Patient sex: M
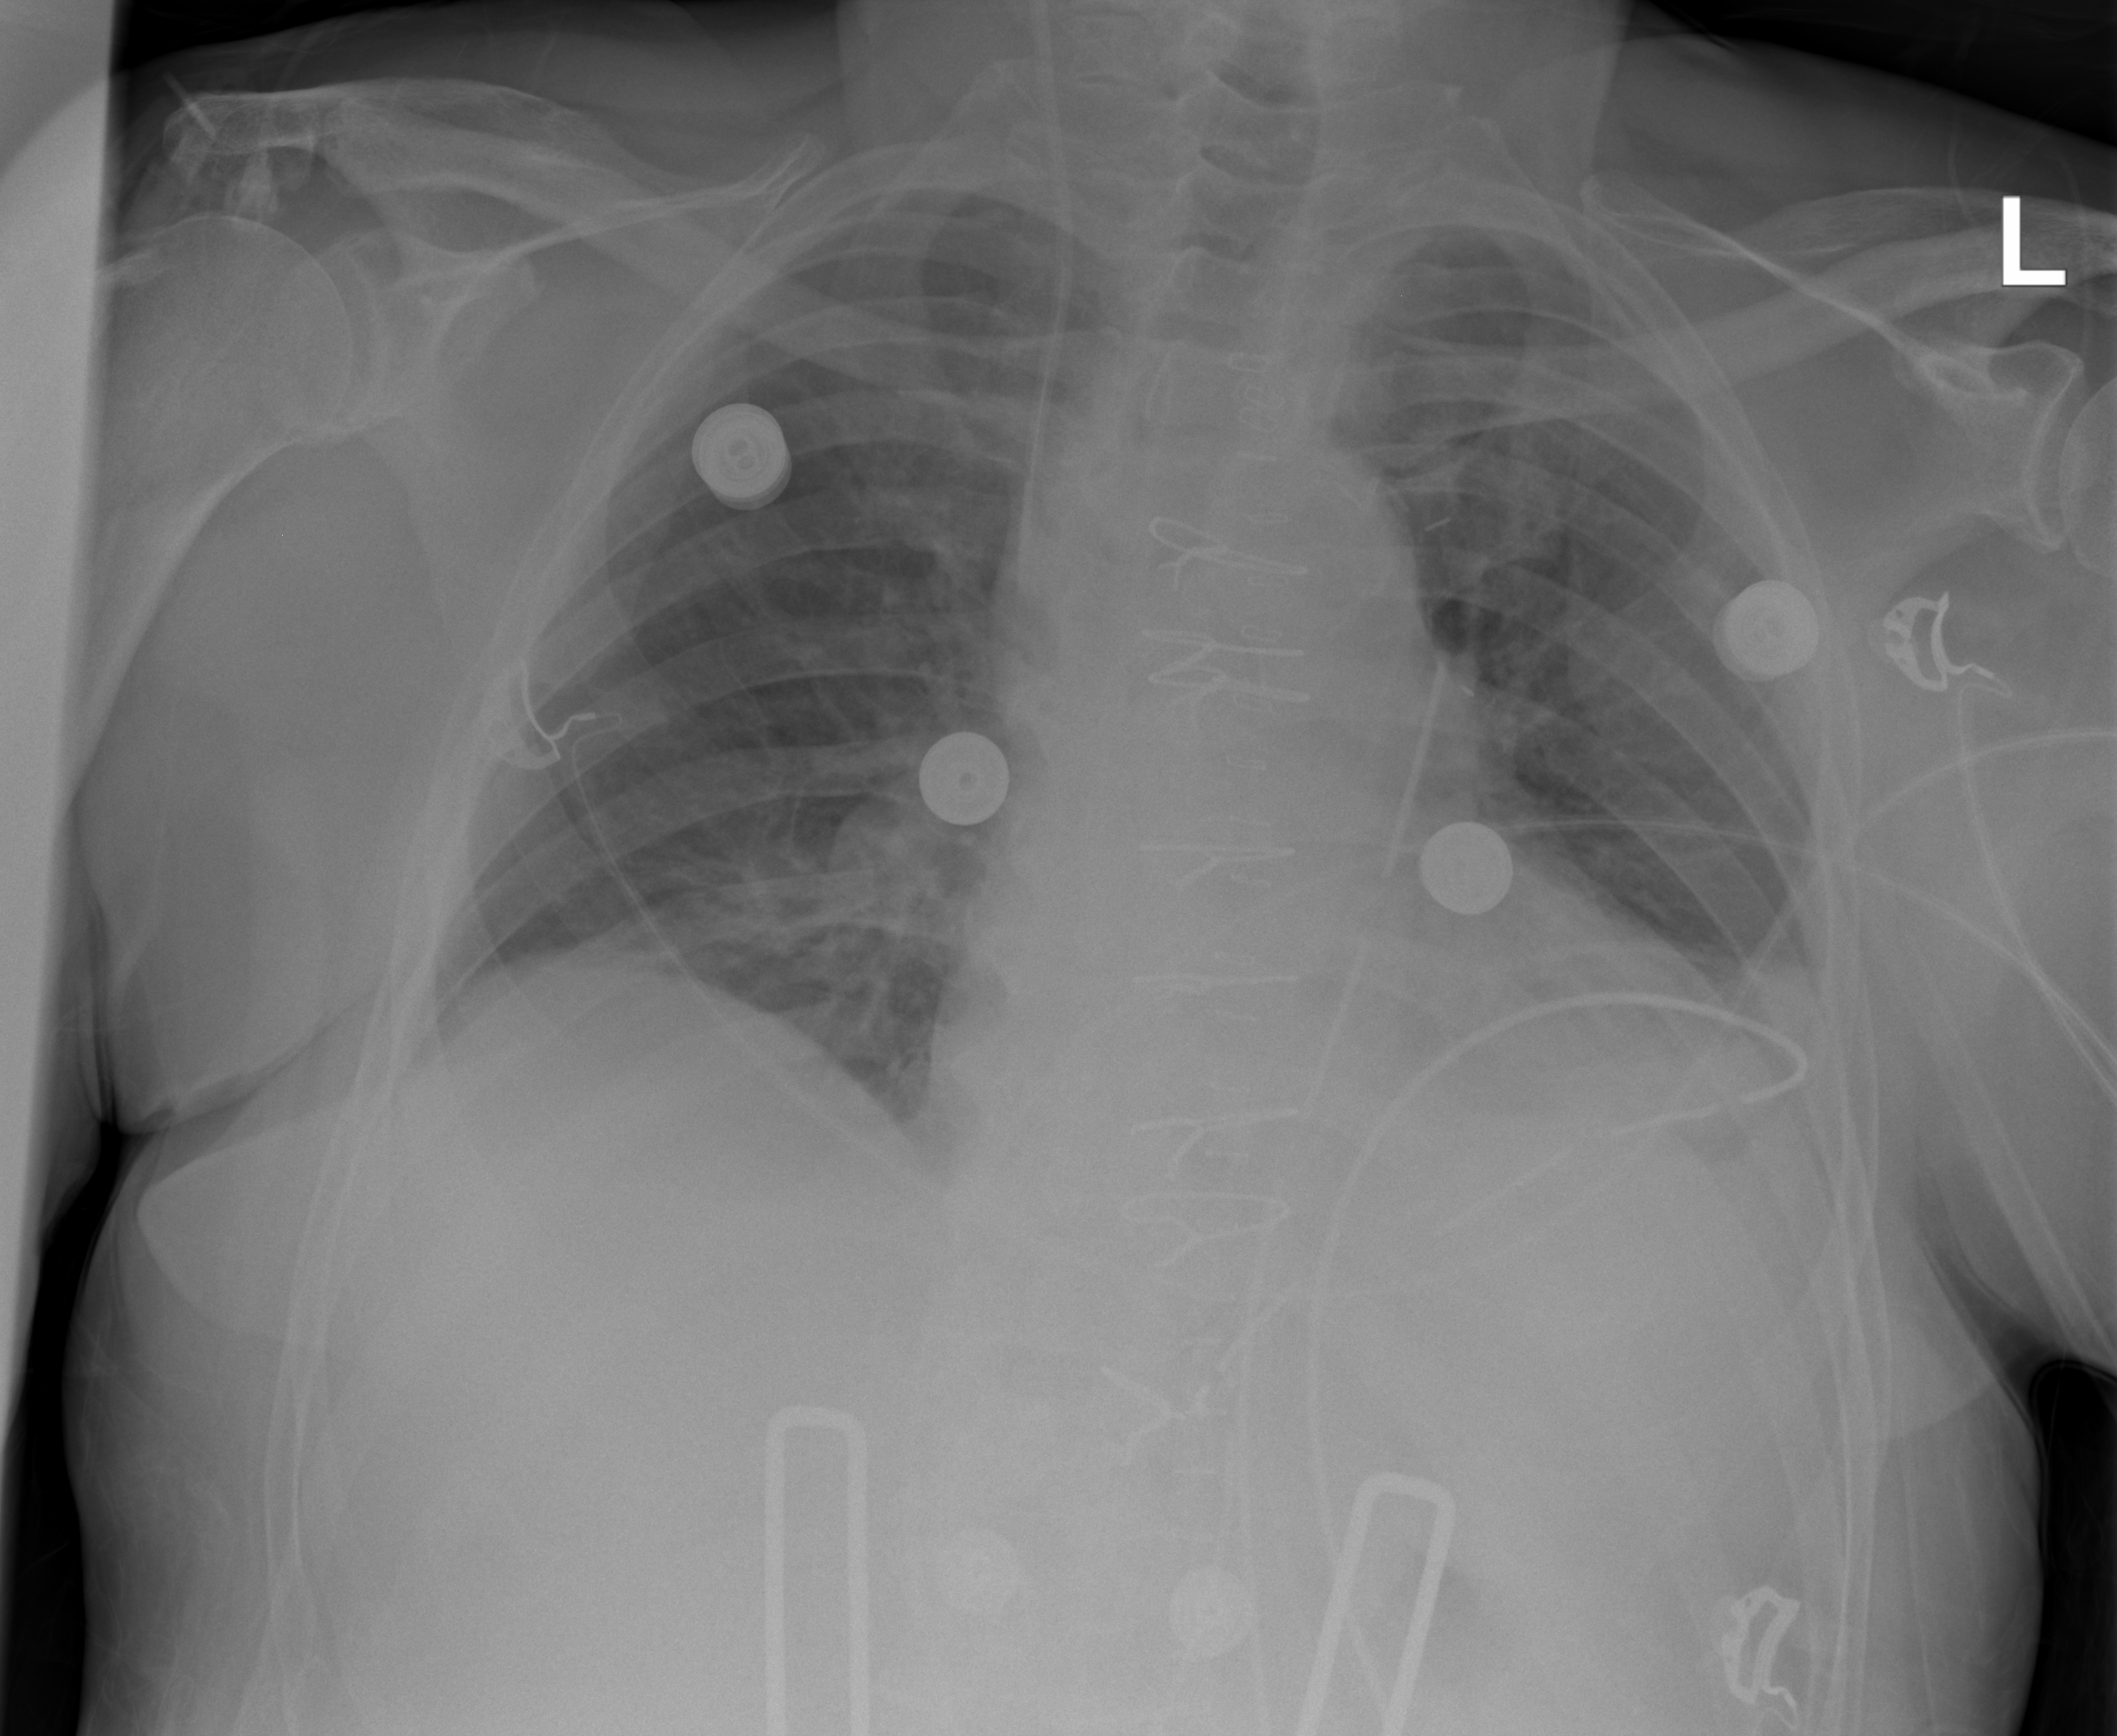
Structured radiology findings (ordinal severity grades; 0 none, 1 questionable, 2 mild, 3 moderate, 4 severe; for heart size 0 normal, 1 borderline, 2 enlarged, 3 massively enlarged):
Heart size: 1
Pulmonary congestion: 1
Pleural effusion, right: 0
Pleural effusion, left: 2
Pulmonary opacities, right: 0
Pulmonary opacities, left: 0
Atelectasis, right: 1
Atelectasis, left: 2